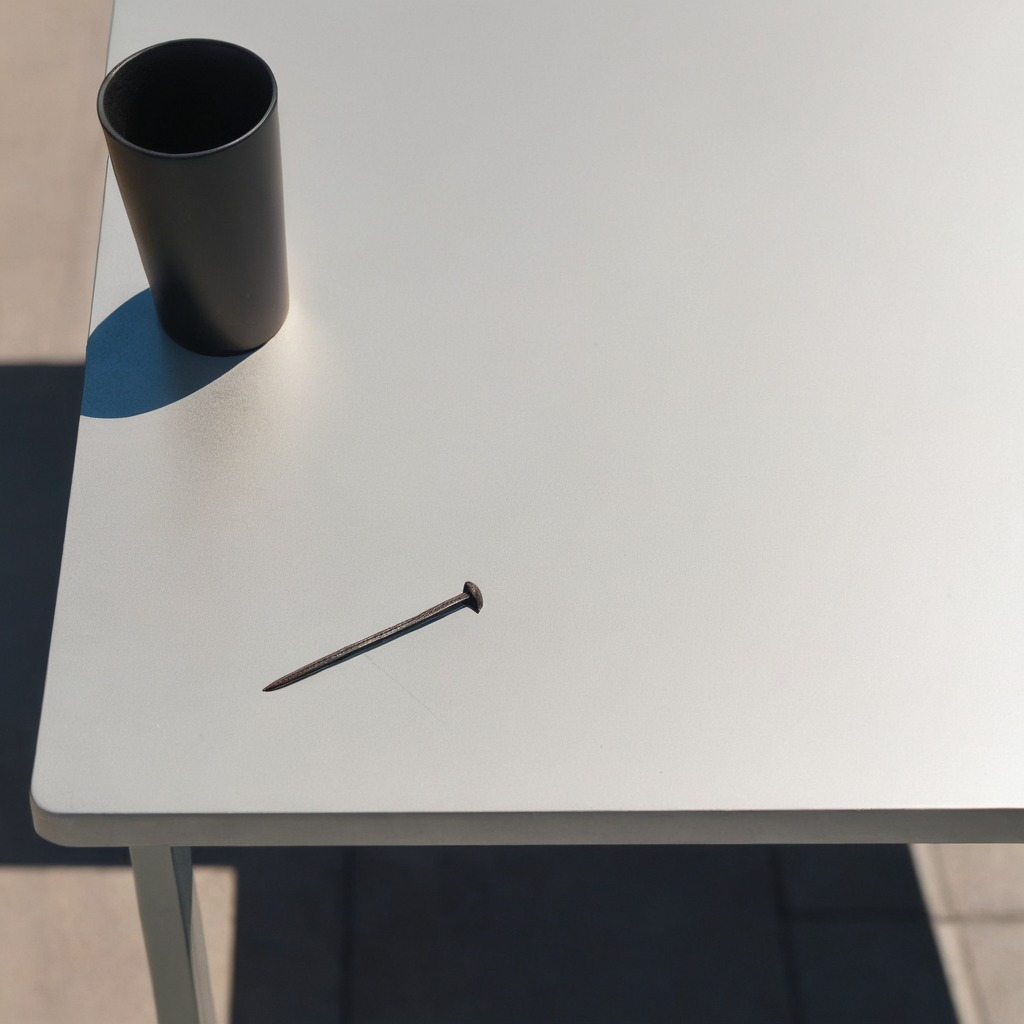
An iron nail is lying on a clean utility table in a temporary outdoor tool station.